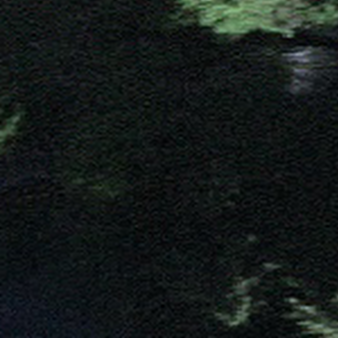
Label: other